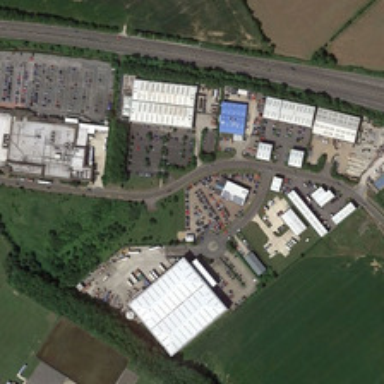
Some buildings with parking lots are surrounded by green trees in an industrial area .